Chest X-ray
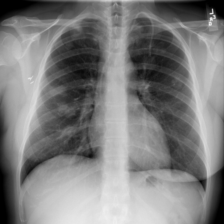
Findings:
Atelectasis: negative
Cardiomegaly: negative
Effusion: negative
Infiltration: positive
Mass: negative
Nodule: positive
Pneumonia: negative
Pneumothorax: negative
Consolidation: negative
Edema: negative
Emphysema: negative
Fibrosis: negative
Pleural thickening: negative
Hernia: negative